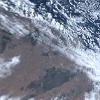
Label: cloud